Question: What is the measurement shown in the image?
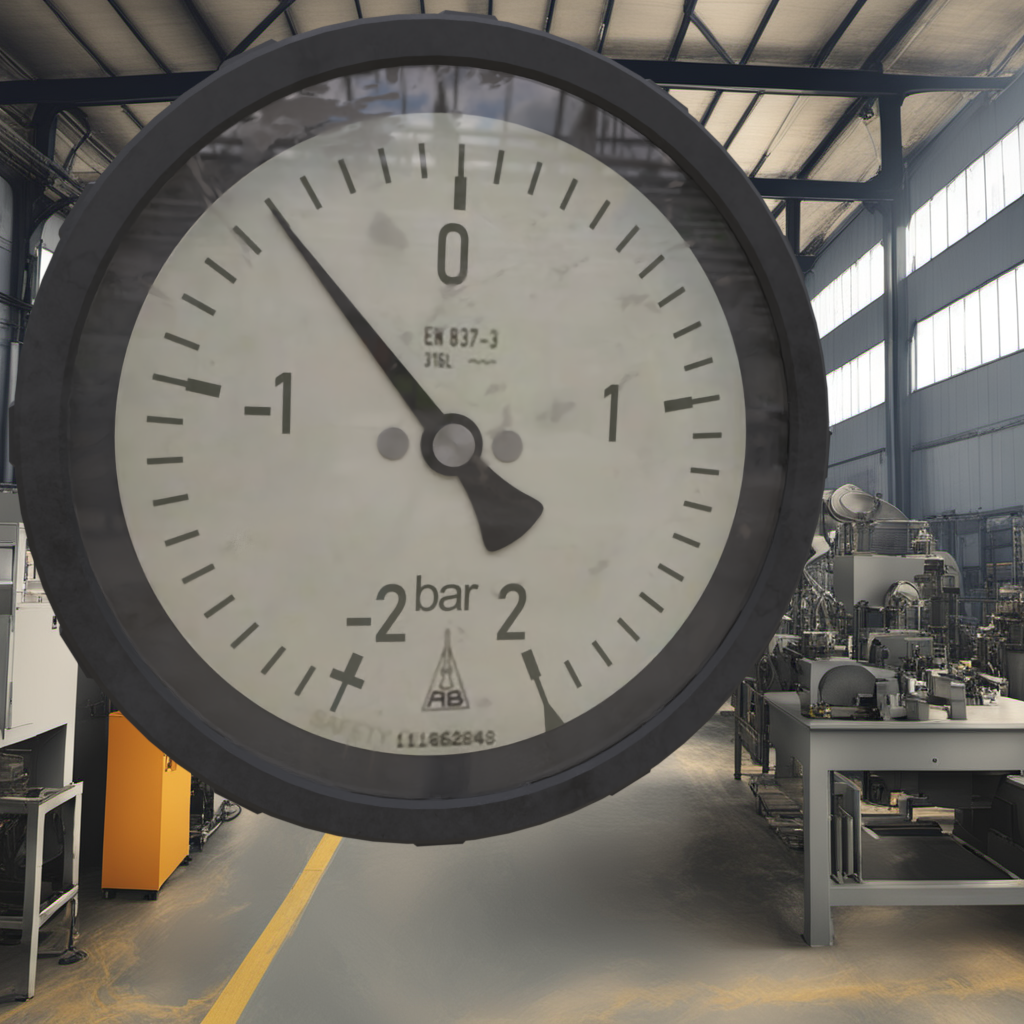
Answer: The result is -0.53
Question: What is the value range of the measurement in the image?
Answer: The range is from -2 to 2
Question: What is the minimum and maximum value range of the measurement in the image?
Answer: The minimum value is -2 and the maximum value is 2